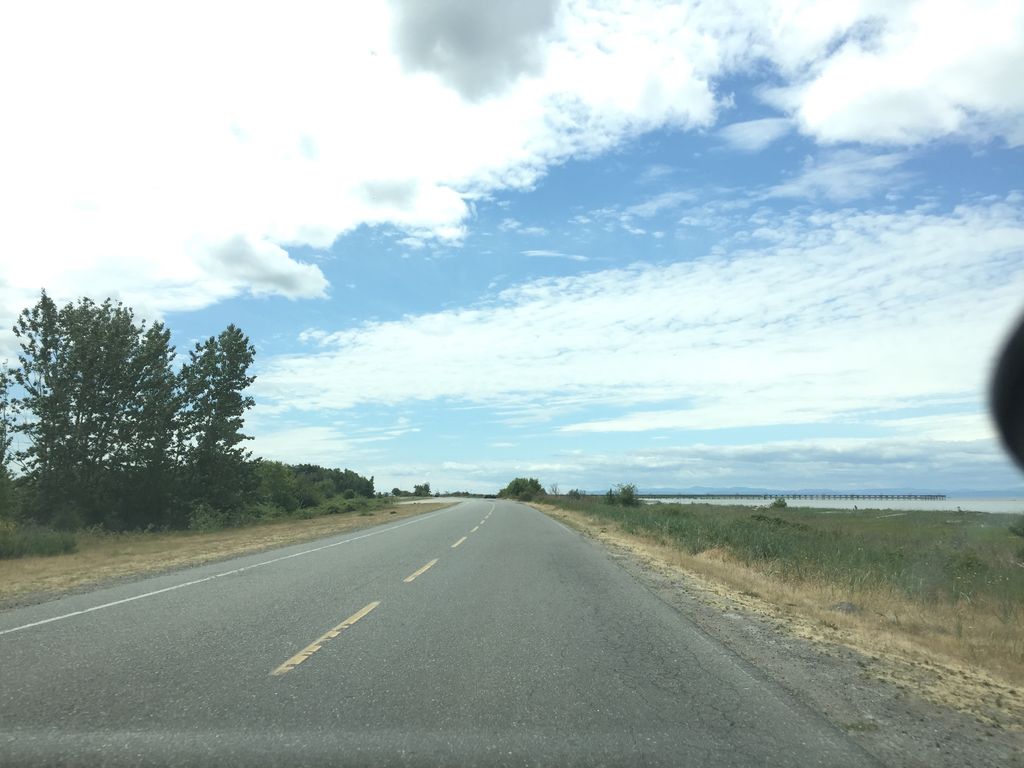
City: vancouver